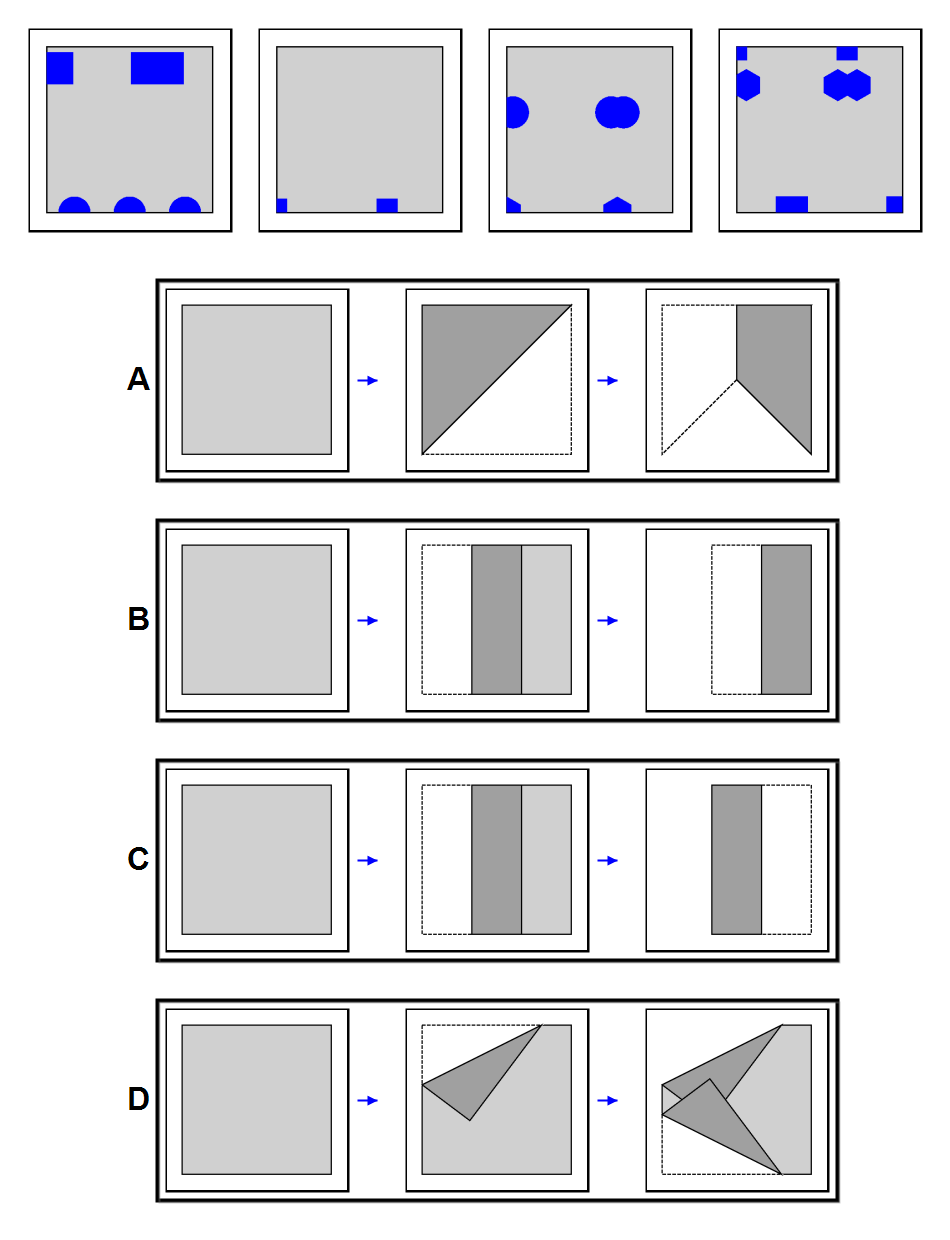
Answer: B